Brain MRI, t2w sequence, axial 2D slice.
Patient: age 30, sex F, weight 75 kg, height 1.7 m
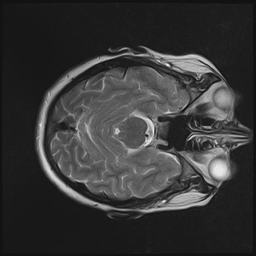